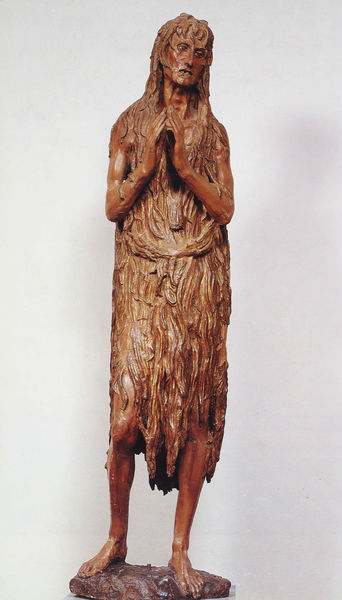
Titel: Büßende Magdalena
Künstler: Donatello
Institution: Florenz, Museo dell’Opera del Duomo
Schlagwörter: mann, weiß, braun, frau, hell, holz, alt, johannes, mensch, stehen, hände, figur, gewand, haare, skulptur, statue, fell, gefaltet, bronze, plinthe, foto, barfuss, beten, gebet, christus, bettler, bitte, johannes der täufer, eremit, schrittstellung, ecce homo, büßerin, ecce, bittgestus, homo, büser